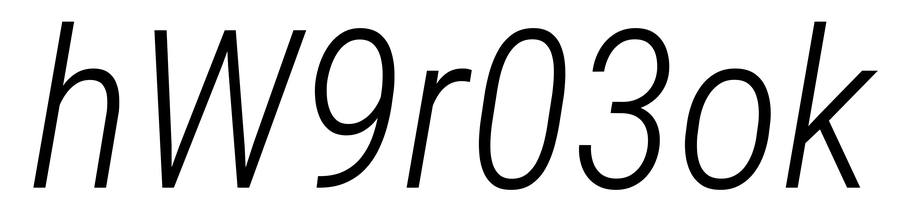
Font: Roboto-Italic_Condensed_Light_Italic